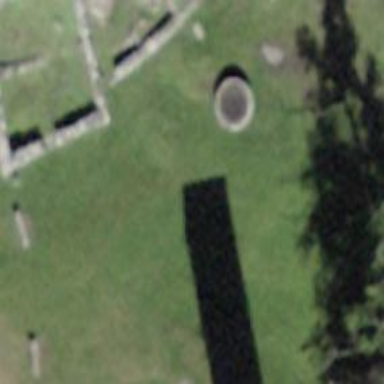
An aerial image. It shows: Well.